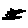
Label: cat